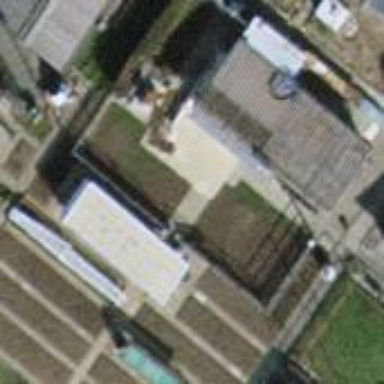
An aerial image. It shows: Shed.